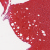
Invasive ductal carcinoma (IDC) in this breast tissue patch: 0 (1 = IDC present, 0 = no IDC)